Field crop: maize
Growth stage: 2
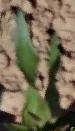
Species: maize